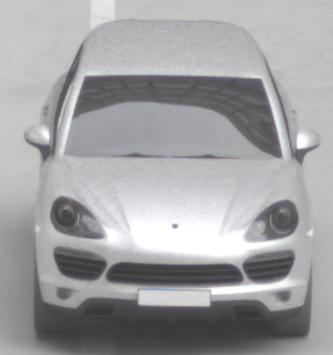
Make: Porsche
Model: Cayenne
Detailed model: Cayenne (958)
Model produced from: 2010/05
Model produced until: 2014/07
Doors: 5
Color: white
Road condition: dry road
Daytime: midday
Contrast: low contrast